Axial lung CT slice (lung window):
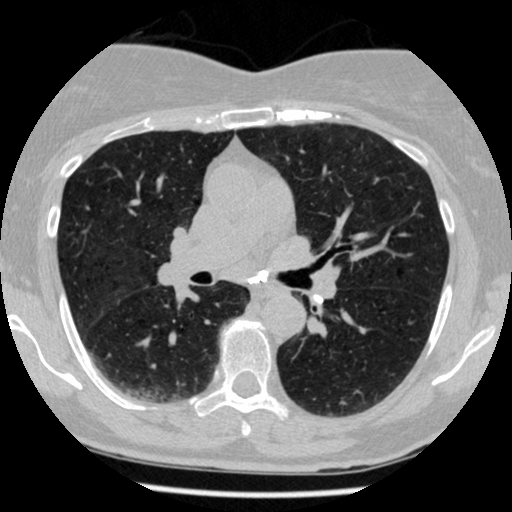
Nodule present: no